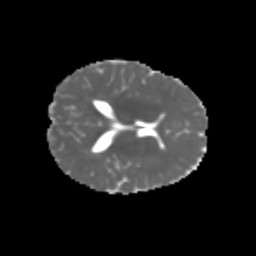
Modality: MD
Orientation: axial
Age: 6
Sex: female
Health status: healthy